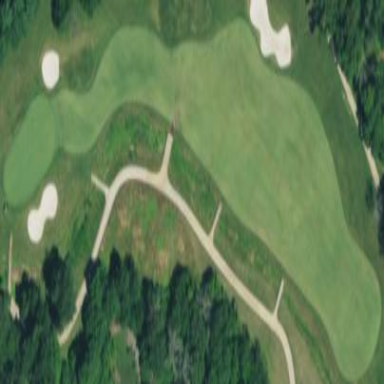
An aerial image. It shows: Golf fairway surrounded by grass.